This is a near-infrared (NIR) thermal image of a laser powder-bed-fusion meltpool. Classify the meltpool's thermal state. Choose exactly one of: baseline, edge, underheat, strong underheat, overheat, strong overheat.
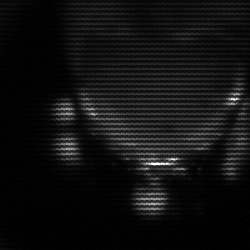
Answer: baseline